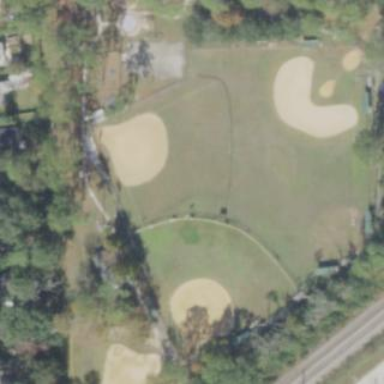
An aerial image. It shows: Baseball pitch for leisure land activities.